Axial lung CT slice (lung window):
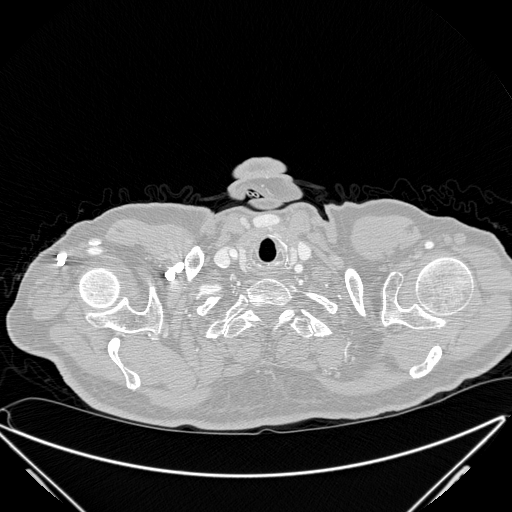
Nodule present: no